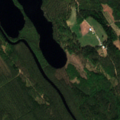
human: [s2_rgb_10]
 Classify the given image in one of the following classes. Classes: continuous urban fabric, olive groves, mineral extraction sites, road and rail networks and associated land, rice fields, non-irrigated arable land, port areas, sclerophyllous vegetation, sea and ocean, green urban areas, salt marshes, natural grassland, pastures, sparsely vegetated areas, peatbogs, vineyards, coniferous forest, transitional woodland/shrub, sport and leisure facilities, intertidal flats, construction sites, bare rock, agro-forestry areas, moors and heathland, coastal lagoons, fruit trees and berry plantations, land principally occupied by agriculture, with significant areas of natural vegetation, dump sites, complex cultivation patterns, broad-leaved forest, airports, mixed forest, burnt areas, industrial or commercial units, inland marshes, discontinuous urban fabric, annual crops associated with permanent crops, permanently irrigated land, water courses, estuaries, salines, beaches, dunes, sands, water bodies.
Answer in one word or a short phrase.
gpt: coniferous forest, mixed forest, water bodies